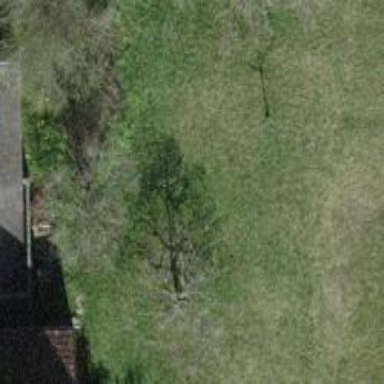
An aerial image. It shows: Single tag "natural: tree."